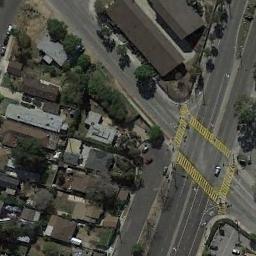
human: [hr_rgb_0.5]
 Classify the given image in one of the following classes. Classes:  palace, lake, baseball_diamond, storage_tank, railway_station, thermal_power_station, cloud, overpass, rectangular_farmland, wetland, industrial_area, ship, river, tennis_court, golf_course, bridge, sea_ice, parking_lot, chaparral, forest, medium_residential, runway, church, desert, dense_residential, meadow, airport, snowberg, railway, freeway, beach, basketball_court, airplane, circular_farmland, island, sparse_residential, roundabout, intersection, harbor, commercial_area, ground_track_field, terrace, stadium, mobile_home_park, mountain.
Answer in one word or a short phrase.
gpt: intersection